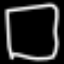
Label: square